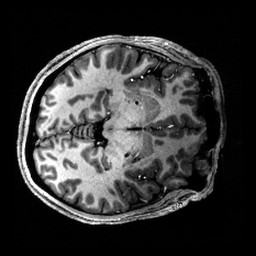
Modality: T1w
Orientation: axial
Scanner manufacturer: siemens
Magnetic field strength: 6.98 T
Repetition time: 5 s
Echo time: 0.00343 s